Question:
Note: I've added the projects described above in a drop file service for easy reproduction and browsing -> <URL>
Only available for 3 days though.
I have a program that works, called SomeBean. Running it I get the expected results and Spring wiring.
I'd like to make a separate test project which has a test class with Junit: , to test my wiring on . This works fine if SomeBean is injected with other beans, but not with properties from PropertyPlaceholderConfigurer.
.
- - -
SomeBean:
'''
package com.acme.package1;
import org.springframework.beans.factory.annotation.Autowired;
import org.springframework.context.ConfigurableApplicationContext;
import org.springframework.context.support.ClassPathXmlApplicationContext;
public class SomeBean {
private final static String CLASSPATH_METAINF_PREFIX = "classpath*:META-INF/";
@Autowired
private String injectedString;
public void setInjectedString(String injectedString) {
this.injectedString = injectedString;
}
public static void main(String[] args)
{
ConfigurableApplicationContext springContext = new ClassPathXmlApplicationContext(CLASSPATH_METAINF_PREFIX + "springcontext.xml");
SomeBean testBean = springContext.getBean(SomeBean.class);
testBean.printInjectedString();
springContext.close();
}
private void printInjectedString() {
System.out.println("Injected String: " + injectedString);
}
}
'''
acme.properties:
'''
acme.injectedString=I am an injected String
'''
acme-package1's springcontext.xml:
'''
<?xml version="1.0" encoding="UTF-8"?>
<beans default-autowire="byName" xmlns="http://www.springframework.org/schema/beans"
xmlns:xsi="http://www.w3.org/2001/XMLSchema-instance"
xmlns:tx="http://www.springframework.org/schema/tx"
xsi:schemaLocation="http://www.springframework.org/schema/beans http://www.springframework.org/schema/beans/spring-beans-3.0.xsd
http://www.springframework.org/schema/tx http://www.springframework.org/schema/tx/spring-tx-3.0.xsd">
<bean id="acmeConfigurer" class="org.springframework.beans.factory.config.PropertyPlaceholderConfigurer">
<property name="systemPropertiesModeName" value="SYSTEM_PROPERTIES_MODE_OVERRIDE" />
<property name="location" value="classpath:META-INF/acme.properties" />
<property name="ignoreUnresolvablePlaceholders" value="true"/>
</bean>
<bean id="testBean"
class="com.acme.package1.SomeBean">
<property name="injectedString" value="${acme.injectedString}" />
</bean>
'''
acme-package1's pom.xml:
'''
<project xmlns="http://maven.apache.org/POM/4.0.0" xmlns:xsi="http://www.w3.org/2001/XMLSchema-instance" xsi:schemaLocation="http://maven.apache.org/POM/4.0.0 http://maven.apache.org/xsd/maven-4.0.0.xsd">
<modelVersion>4.0.0</modelVersion>
<groupId>com.acme</groupId>
<artifactId>acme-package1</artifactId>
<version>0.1-SNAPSHOT</version>
<dependencies>
<!-- Spring -->
<dependency>
<groupId>org.springframework</groupId>
<artifactId>spring-aop</artifactId>
<version>4.1.2.RELEASE</version>
</dependency>
<dependency>
<groupId>org.springframework</groupId>
<artifactId>spring-beans</artifactId>
<version>4.1.2.RELEASE</version>
</dependency>
<dependency>
<groupId>org.springframework</groupId>
<artifactId>spring-core</artifactId>
<version>4.1.2.RELEASE</version>
</dependency>
<dependency>
<groupId>org.springframework</groupId>
<artifactId>spring-test</artifactId>
<scope>test</scope>
<version>4.1.2.RELEASE</version>
</dependency>
<dependency>
<groupId>org.springframework</groupId>
<artifactId>spring-context</artifactId>
<version>4.1.2.RELEASE</version>
</dependency>
</dependencies>
'''
SomeBeanWireTest:
'''
package com.acme.package2;
import org.junit.Test;
import org.junit.runner.RunWith;
import org.springframework.beans.factory.annotation.Autowired;
import org.springframework.test.context.ContextConfiguration;
import org.springframework.test.context.junit4.SpringJUnit4ClassRunner;
import org.springframework.util.Assert;
import com.acme.package1.SomeBean;
@RunWith(SpringJUnit4ClassRunner.class)
@ContextConfiguration(locations = { "classpath*:META-INF/springcontext.xml" })
public class SomeBeanWireTest {
@Autowired
SomeBean someBean;
@Test
public void test() {
Assert.notNull(someBean);
}
}
'''
acme-package2's pom.xml
'''
<project xmlns="http://maven.apache.org/POM/4.0.0" xmlns:xsi="http://www.w3.org/2001/XMLSchema-instance" xsi:schemaLocation="http://maven.apache.org/POM/4.0.0 http://maven.apache.org/xsd/maven-4.0.0.xsd">
<modelVersion>4.0.0</modelVersion>
<groupId>com.acme</groupId>
<artifactId>acme-package2</artifactId>
<version>0.1-SNAPSHOT</version>
<dependencies>
<!-- Spring -->
<dependency>
<groupId>com.acme</groupId>
<artifactId>acme-package1</artifactId>
<version>0.1-SNAPSHOT</version>
<scope>compile</scope>
</dependency>
<dependency>
<groupId>junit</groupId>
<artifactId>junit</artifactId>
<version>4.11</version>
<scope>test</scope>
</dependency>
<dependency>
<groupId>org.springframework</groupId>
<artifactId>spring-test</artifactId>
<scope>test</scope>
<version>4.1.2.RELEASE</version>
</dependency>
</dependencies>
'''
Here's the error I get running Junit:
'''
WARNING: Exception encountered during context initialization - cancelling refresh attempt
org.springframework.beans.factory.BeanCreationException: Error creating bean with name 'testBean': Injection of autowired dependencies failed; nested exception is org.springframework.beans.factory.BeanCreationException: Could not autowire field: private java.lang.String com.acme.package1.SomeBean.injectedString; nested exception is org.springframework.beans.factory.NoSuchBeanDefinitionException: No qualifying bean of type [java.lang.String] found for dependency: expected at least 1 bean which qualifies as autowire candidate for this dependency. Dependency annotations: {@org.springframework.beans.factory.annotation.Autowired(required=true)}
at org.springframework.beans.factory.annotation.AutowiredAnnotationBeanPostProcessor.postProcessPropertyValues(AutowiredAnnotationBeanPostProcessor.java:334)
at org.springframework.beans.factory.support.AbstractAutowireCapableBeanFactory.populateBean(AbstractAutowireCapableBeanFactory.java:1204)
at org.springframework.beans.factory.support.AbstractAutowireCapableBeanFactory.doCreateBean(AbstractAutowireCapableBeanFactory.java:538)
at org.springframework.beans.factory.support.AbstractAutowireCapableBeanFactory.createBean(AbstractAutowireCapableBeanFactory.java:476)
at org.springframework.beans.factory.support.AbstractBeanFactory$1.getObject(AbstractBeanFactory.java:302)
at org.springframework.beans.factory.support.DefaultSingletonBeanRegistry.getSingleton(DefaultSingletonBeanRegistry.java:229)
at org.springframework.beans.factory.support.AbstractBeanFactory.doGetBean(AbstractBeanFactory.java:298)
at org.springframework.beans.factory.support.AbstractBeanFactory.getBean(AbstractBeanFactory.java:193)
at org.springframework.beans.factory.support.DefaultListableBeanFactory.preInstantiateSingletons(DefaultListableBeanFactory.java:762)
at org.springframework.context.support.AbstractApplicationContext.finishBeanFactoryInitialization(AbstractApplicationContext.java:757)
at org.springframework.context.support.AbstractApplicationContext.refresh(AbstractApplicationContext.java:480)
at org.springframework.test.context.support.AbstractGenericContextLoader.loadContext(AbstractGenericContextLoader.java:125)
at org.springframework.test.context.support.AbstractGenericContextLoader.loadContext(AbstractGenericContextLoader.java:60)
at org.springframework.test.context.support.AbstractDelegatingSmartContextLoader.delegateLoading(AbstractDelegatingSmartContextLoader.java:109)
at org.springframework.test.context.support.AbstractDelegatingSmartContextLoader.loadContext(AbstractDelegatingSmartContextLoader.java:261)
at org.springframework.test.context.DefaultCacheAwareContextLoaderDelegate.loadContextInternal(DefaultCacheAwareContextLoaderDelegate.java:68)
at org.springframework.test.context.DefaultCacheAwareContextLoaderDelegate.loadContext(DefaultCacheAwareContextLoaderDelegate.java:86)
at org.springframework.test.context.DefaultTestContext.getApplicationContext(DefaultTestContext.java:72)
at org.springframework.test.context.support.DependencyInjectionTestExecutionListener.injectDependencies(DependencyInjectionTestExecutionListener.java:117)
at org.springframework.test.context.support.DependencyInjectionTestExecutionListener.prepareTestInstance(DependencyInjectionTestExecutionListener.java:83)
at org.springframework.test.context.TestContextManager.prepareTestInstance(TestContextManager.java:212)
at org.springframework.test.context.junit4.SpringJUnit4ClassRunner.createTest(SpringJUnit4ClassRunner.java:200)
at org.springframework.test.context.junit4.SpringJUnit4ClassRunner$1.runReflectiveCall(SpringJUnit4ClassRunner.java:252)
at org.junit.internal.runners.model.ReflectiveCallable.run(ReflectiveCallable.java:12)
at org.springframework.test.context.junit4.SpringJUnit4ClassRunner.methodBlock(SpringJUnit4ClassRunner.java:254)
at org.springframework.test.context.junit4.SpringJUnit4ClassRunner.runChild(SpringJUnit4ClassRunner.java:217)
at org.springframework.test.context.junit4.SpringJUnit4ClassRunner.runChild(SpringJUnit4ClassRunner.java:83)
at org.junit.runners.ParentRunner$3.run(ParentRunner.java:238)
at org.junit.runners.ParentRunner$1.schedule(ParentRunner.java:63)
at org.junit.runners.ParentRunner.runChildren(ParentRunner.java:236)
at org.junit.runners.ParentRunner.access$000(ParentRunner.java:53)
at org.junit.runners.ParentRunner$2.evaluate(ParentRunner.java:229)
at org.springframework.test.context.junit4.statements.RunBeforeTestClassCallbacks.evaluate(RunBeforeTestClassCallbacks.java:61)
at org.springframework.test.context.junit4.statements.RunAfterTestClassCallbacks.evaluate(RunAfterTestClassCallbacks.java:68)
at org.junit.runners.ParentRunner.run(ParentRunner.java:309)
at org.springframework.test.context.junit4.SpringJUnit4ClassRunner.run(SpringJUnit4ClassRunner.java:163)
at org.eclipse.jdt.internal.junit4.runner.JUnit4TestReference.run(JUnit4TestReference.java:50)
at org.eclipse.jdt.internal.junit.runner.TestExecution.run(TestExecution.java:38)
at org.eclipse.jdt.internal.junit.runner.RemoteTestRunner.runTests(RemoteTestRunner.java:467)
at org.eclipse.jdt.internal.junit.runner.RemoteTestRunner.runTests(RemoteTestRunner.java:683)
at org.eclipse.jdt.internal.junit.runner.RemoteTestRunner.run(RemoteTestRunner.java:390)
at org.eclipse.jdt.internal.junit.runner.RemoteTestRunner.main(RemoteTestRunner.java:197)
Caused by: org.springframework.beans.factory.BeanCreationException: Could not autowire field: private java.lang.String com.acme.package1.SomeBean.injectedString; nested exception is org.springframework.beans.factory.NoSuchBeanDefinitionException: No qualifying bean of type [java.lang.String] found for dependency: expected at least 1 bean which qualifies as autowire candidate for this dependency. Dependency annotations: {@org.springframework.beans.factory.annotation.Autowired(required=true)}
at org.springframework.beans.factory.annotation.AutowiredAnnotationBeanPostProcessor$AutowiredFieldElement.inject(AutowiredAnnotationBeanPostProcessor.java:555)
at org.springframework.beans.factory.annotation.InjectionMetadata.inject(InjectionMetadata.java:87)
at org.springframework.beans.factory.annotation.AutowiredAnnotationBeanPostProcessor.postProcessPropertyValues(AutowiredAnnotationBeanPostProcessor.java:331)
... 41 more
Caused by: org.springframework.beans.factory.NoSuchBeanDefinitionException: No qualifying bean of type [java.lang.String] found for dependency: expected at least 1 bean which qualifies as autowire candidate for this dependency. Dependency annotations: {@org.springframework.beans.factory.annotation.Autowired(required=true)}
at org.springframework.beans.factory.support.DefaultListableBeanFactory.raiseNoSuchBeanDefinitionException(DefaultListableBeanFactory.java:1308)
at org.springframework.beans.factory.support.DefaultListableBeanFactory.doResolveDependency(DefaultListableBeanFactory.java:1054)
at org.springframework.beans.factory.support.DefaultListableBeanFactory.resolveDependency(DefaultListableBeanFactory.java:949)
at org.springframework.beans.factory.annotation.AutowiredAnnotationBeanPostProcessor$AutowiredFieldElement.inject(AutowiredAnnotationBeanPostProcessor.java:527)
... 43 more
Jun 02, 2015 4:26:03 PM org.springframework.test.context.TestContextManager prepareTestInstance
SEVERE: Caught exception while allowing TestExecutionListener [org.springframework.test.context.support.DependencyInjectionTestExecutionListen er@5aa824c] to prepare test instance [com.acme.package2.SomeBeanWireTest@79020391]
java.lang.IllegalStateException: Failed to load ApplicationContext
at org.springframework.test.context.DefaultCacheAwareContextLoaderDelegate.loadContext(DefaultCacheAwareContextLoaderDelegate.java:94)
at org.springframework.test.context.DefaultTestContext.getApplicationContext(DefaultTestContext.java:72)
at org.springframework.test.context.support.DependencyInjectionTestExecutionListener.injectDependencies(DependencyInjectionTestExecutionListener.java:117)
at org.springframework.test.context.support.DependencyInjectionTestExecutionListener.prepareTestInstance(DependencyInjectionTestExecutionListener.java:83)
at org.springframework.test.context.TestContextManager.prepareTestInstance(TestContextManager.java:212)
at org.springframework.test.context.junit4.SpringJUnit4ClassRunner.createTest(SpringJUnit4ClassRunner.java:200)
at org.springframework.test.context.junit4.SpringJUnit4ClassRunner$1.runReflectiveCall(SpringJUnit4ClassRunner.java:252)
at org.junit.internal.runners.model.ReflectiveCallable.run(ReflectiveCallable.java:12)
at org.springframework.test.context.junit4.SpringJUnit4ClassRunner.methodBlock(SpringJUnit4ClassRunner.java:254)
at org.springframework.test.context.junit4.SpringJUnit4ClassRunner.runChild(SpringJUnit4ClassRunner.java:217)
at org.springframework.test.context.junit4.SpringJUnit4ClassRunner.runChild(SpringJUnit4ClassRunner.java:83)
at org.junit.runners.ParentRunner$3.run(ParentRunner.java:238)
at org.junit.runners.ParentRunner$1.schedule(ParentRunner.java:63)
at org.junit.runners.ParentRunner.runChildren(ParentRunner.java:236)
at org.junit.runners.ParentRunner.access$000(ParentRunner.java:53)
at org.junit.runners.ParentRunner$2.evaluate(ParentRunner.java:229)
at org.springframework.test.context.junit4.statements.RunBeforeTestClassCallbacks.evaluate(RunBeforeTestClassCallbacks.java:61)
at org.springframework.test.context.junit4.statements.RunAfterTestClassCallbacks.evaluate(RunAfterTestClassCallbacks.java:68)
at org.junit.runners.ParentRunner.run(ParentRunner.java:309)
at org.springframework.test.context.junit4.SpringJUnit4ClassRunner.run(SpringJUnit4ClassRunner.java:163)
at org.eclipse.jdt.internal.junit4.runner.JUnit4TestReference.run(JUnit4TestReference.java:50)
at org.eclipse.jdt.internal.junit.runner.TestExecution.run(TestExecution.java:38)
at org.eclipse.jdt.internal.junit.runner.RemoteTestRunner.runTests(RemoteTestRunner.java:467)
at org.eclipse.jdt.internal.junit.runner.RemoteTestRunner.runTests(RemoteTestRunner.java:683)
at org.eclipse.jdt.internal.junit.runner.RemoteTestRunner.run(RemoteTestRunner.java:390)
at org.eclipse.jdt.internal.junit.runner.RemoteTestRunner.main(RemoteTestRunner.java:197)
Caused by: org.springframework.beans.factory.BeanCreationException: Error creating bean with name 'testBean': Injection of autowired dependencies failed; nested exception is org.springframework.beans.factory.BeanCreationException: Could not autowire field: private java.lang.String com.acme.package1.SomeBean.injectedString; nested exception is org.springframework.beans.factory.NoSuchBeanDefinitionException: No qualifying bean of type [java.lang.String] found for dependency: expected at least 1 bean which qualifies as autowire candidate for this dependency. Dependency annotations: {@org.springframework.beans.factory.annotation.Autowired(required=true)}
at org.springframework.beans.factory.annotation.AutowiredAnnotationBeanPostProcessor.postProcessPropertyValues(AutowiredAnnotationBeanPostProcessor.java:334)
at org.springframework.beans.factory.support.AbstractAutowireCapableBeanFactory.populateBean(AbstractAutowireCapableBeanFactory.java:1204)
at org.springframework.beans.factory.support.AbstractAutowireCapableBeanFactory.doCreateBean(AbstractAutowireCapableBeanFactory.java:538)
at org.springframework.beans.factory.support.AbstractAutowireCapableBeanFactory.createBean(AbstractAutowireCapableBeanFactory.java:476)
at org.springframework.beans.factory.support.AbstractBeanFactory$1.getObject(AbstractBeanFactory.java:302)
at org.springframework.beans.factory.support.DefaultSingletonBeanRegistry.getSingleton(DefaultSingletonBeanRegistry.java:229)
at org.springframework.beans.factory.support.AbstractBeanFactory.doGetBean(AbstractBeanFactory.java:298)
at org.springframework.beans.factory.support.AbstractBeanFactory.getBean(AbstractBeanFactory.java:193)
at org.springframework.beans.factory.support.DefaultListableBeanFactory.preInstantiateSingletons(DefaultListableBeanFactory.java:762)
at org.springframework.context.support.AbstractApplicationContext.finishBeanFactoryInitialization(AbstractApplicationContext.java:757)
at org.springframework.context.support.AbstractApplicationContext.refresh(AbstractApplicationContext.java:480)
at org.springframework.test.context.support.AbstractGenericContextLoader.loadContext(AbstractGenericContextLoader.java:125)
at org.springframework.test.context.support.AbstractGenericContextLoader.loadContext(AbstractGenericContextLoader.java:60)
at org.springframework.test.context.support.AbstractDelegatingSmartContextLoader.delegateLoading(AbstractDelegatingSmartContextLoader.java:109)
at org.springframework.test.context.support.AbstractDelegatingSmartContextLoader.loadContext(AbstractDelegatingSmartContextLoader.java:261)
at org.springframework.test.context.DefaultCacheAwareContextLoaderDelegate.loadContextInternal(DefaultCacheAwareContextLoaderDelegate.java:68)
at org.springframework.test.context.DefaultCacheAwareContextLoaderDelegate.loadContext(DefaultCacheAwareContextLoaderDelegate.java:86)
... 25 more
Caused by: org.springframework.beans.factory.BeanCreationException: Could not autowire field: private java.lang.String com.acme.package1.SomeBean.injectedString; nested exception is org.springframework.beans.factory.NoSuchBeanDefinitionException: No qualifying bean of type [java.lang.String] found for dependency: expected at least 1 bean which qualifies as autowire candidate for this dependency. Dependency annotations: {@org.springframework.beans.factory.annotation.Autowired(required=true)}
at org.springframework.beans.factory.annotation.AutowiredAnnotationBeanPostProcessor$AutowiredFieldElement.inject(AutowiredAnnotationBeanPostProcessor.java:555)
at org.springframework.beans.factory.annotation.InjectionMetadata.inject(InjectionMetadata.java:87)
at org.springframework.beans.factory.annotation.AutowiredAnnotationBeanPostProcessor.postProcessPropertyValues(AutowiredAnnotationBeanPostProcessor.java:331)
... 41 more
Caused by: org.springframework.beans.factory.NoSuchBeanDefinitionException: No qualifying bean of type [java.lang.String] found for dependency: expected at least 1 bean which qualifies as autowire candidate for this dependency. Dependency annotations: {@org.springframework.beans.factory.annotation.Autowired(required=true)}
at org.springframework.beans.factory.support.DefaultListableBeanFactory.raiseNoSuchBeanDefinitionException(DefaultListableBeanFactory.java:1308)
at org.springframework.beans.factory.support.DefaultListableBeanFactory.doResolveDependency(DefaultListableBeanFactory.java:1054)
at org.springframework.beans.factory.support.DefaultListableBeanFactory.resolveDependency(DefaultListableBeanFactory.java:949)
at org.springframework.beans.factory.annotation.AutowiredAnnotationBeanPostProcessor$AutowiredFieldElement.inject(AutowiredAnnotationBeanPostProcessor.java:527)
... 43 more
'''
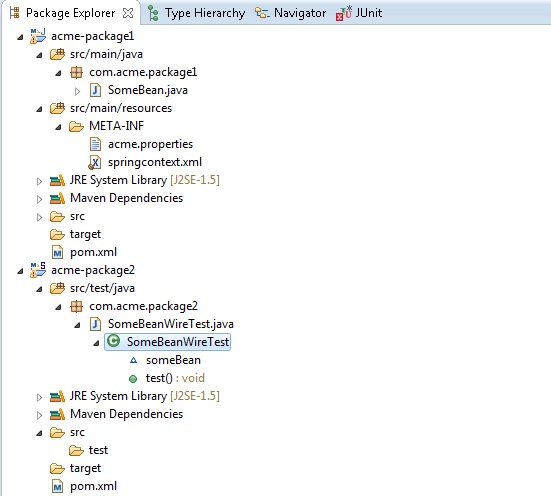
Answer: Since springcontext.xml is explicitly setting the 'injectedString' property, there's no reason to annotate the field with '@Autowired'. I'm not sure why it works in one context but not the other. Could be a difference in the behavior of 'ClassPathXmlApplicationContext' (used in the main method) and 'GenericApplicationContext' (used by the test class).
In any event, removing '@Autowired' will fix it. Another option would be annotating 'injectedString' with '@Value("${acme.injectedString}")' and removing the '<property name="injectedString" value="${acme.injectedString}" />' line from springcontext.xml.